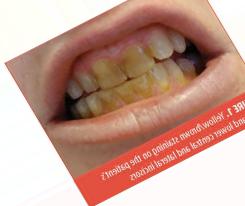
Condition: Tooth Discoloration